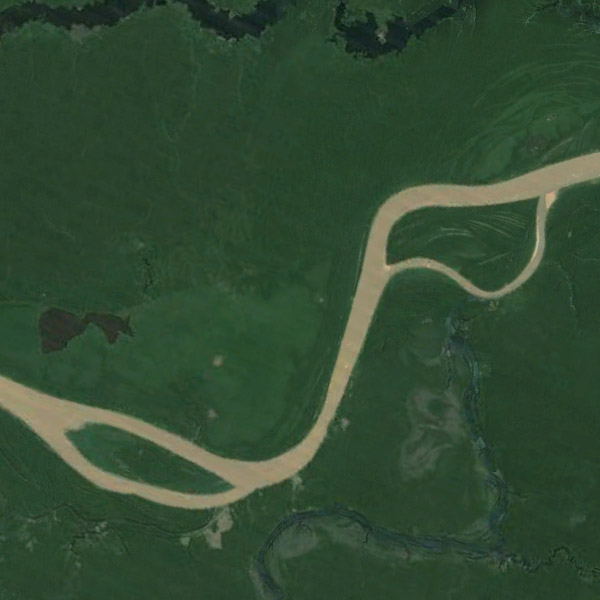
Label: River